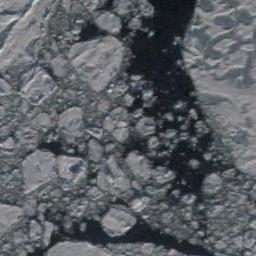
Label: sea_ice